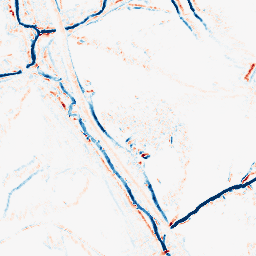
Category: morphological
Decomposition family: morphological_diamond
Decomposition parameters: operation: average
radius: 3
Upsampling method: edge_directed
Upsampling parameters: scale: 2
Upsampling scale: 2